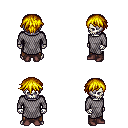
a pixel art fantasy rpg character, male body template, skeleton, chain mail, robe skirt, blonde short bangs hairstyle, maroon shoes, four views (front, back, left, right), 2x2 character sprite sheet, small pixel art, hard edges, no anti-aliasing